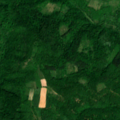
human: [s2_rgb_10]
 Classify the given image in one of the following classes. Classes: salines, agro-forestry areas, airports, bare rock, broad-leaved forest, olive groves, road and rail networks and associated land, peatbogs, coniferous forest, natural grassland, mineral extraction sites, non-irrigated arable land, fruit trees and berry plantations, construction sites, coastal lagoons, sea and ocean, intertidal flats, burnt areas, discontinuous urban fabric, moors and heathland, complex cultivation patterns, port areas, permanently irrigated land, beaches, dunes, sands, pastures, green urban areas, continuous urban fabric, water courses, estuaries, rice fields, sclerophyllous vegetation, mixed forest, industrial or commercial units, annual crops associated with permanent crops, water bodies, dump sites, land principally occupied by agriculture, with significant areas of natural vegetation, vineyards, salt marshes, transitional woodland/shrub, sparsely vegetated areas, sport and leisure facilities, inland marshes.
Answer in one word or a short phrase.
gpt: pastures, land principally occupied by agriculture, with significant areas of natural vegetation, broad-leaved forest, transitional woodland/shrub